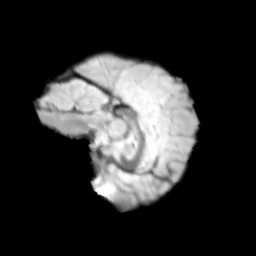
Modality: T2w
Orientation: sagittal
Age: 9
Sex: female
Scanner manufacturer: siemens
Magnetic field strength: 3 T
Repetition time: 3.8 s
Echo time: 0.07 s